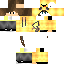
A female human skin with medium skin, wearing brown long hair dressed in a yellow hoodie and gray pants, featuring a closed mouth.